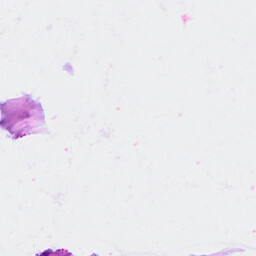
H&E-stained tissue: Breast